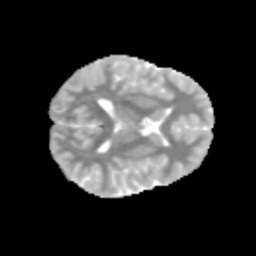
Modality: MD
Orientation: axial
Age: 12
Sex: female
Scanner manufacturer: siemens
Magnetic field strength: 3 T
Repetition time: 3.8 s
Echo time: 0.07 s